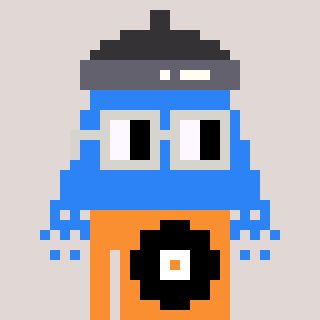
a pixel art character with square light gray glasses, a shower-shaped head and a orange-colored body on a warm background